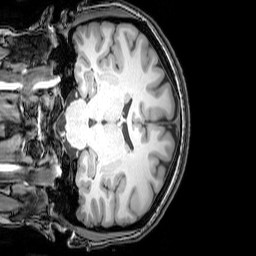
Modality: T1w
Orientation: coronal
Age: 24
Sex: female
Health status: healthy
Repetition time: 0.081 s
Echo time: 0.037 s